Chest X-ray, PA view. Patient: 66 years old, sex M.
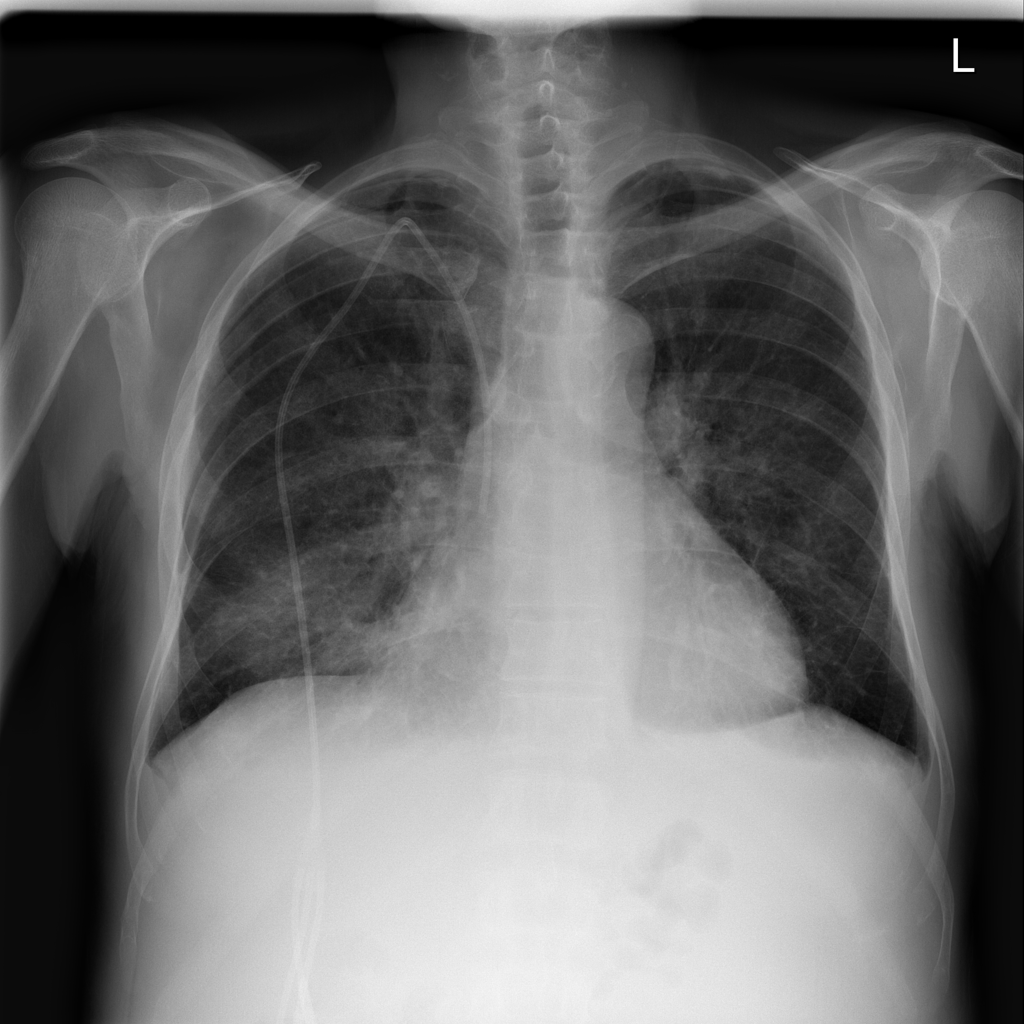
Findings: Atelectasis, Consolidation, Effusion, Infiltration